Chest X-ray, AP view. Patient: 31 years old, sex M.
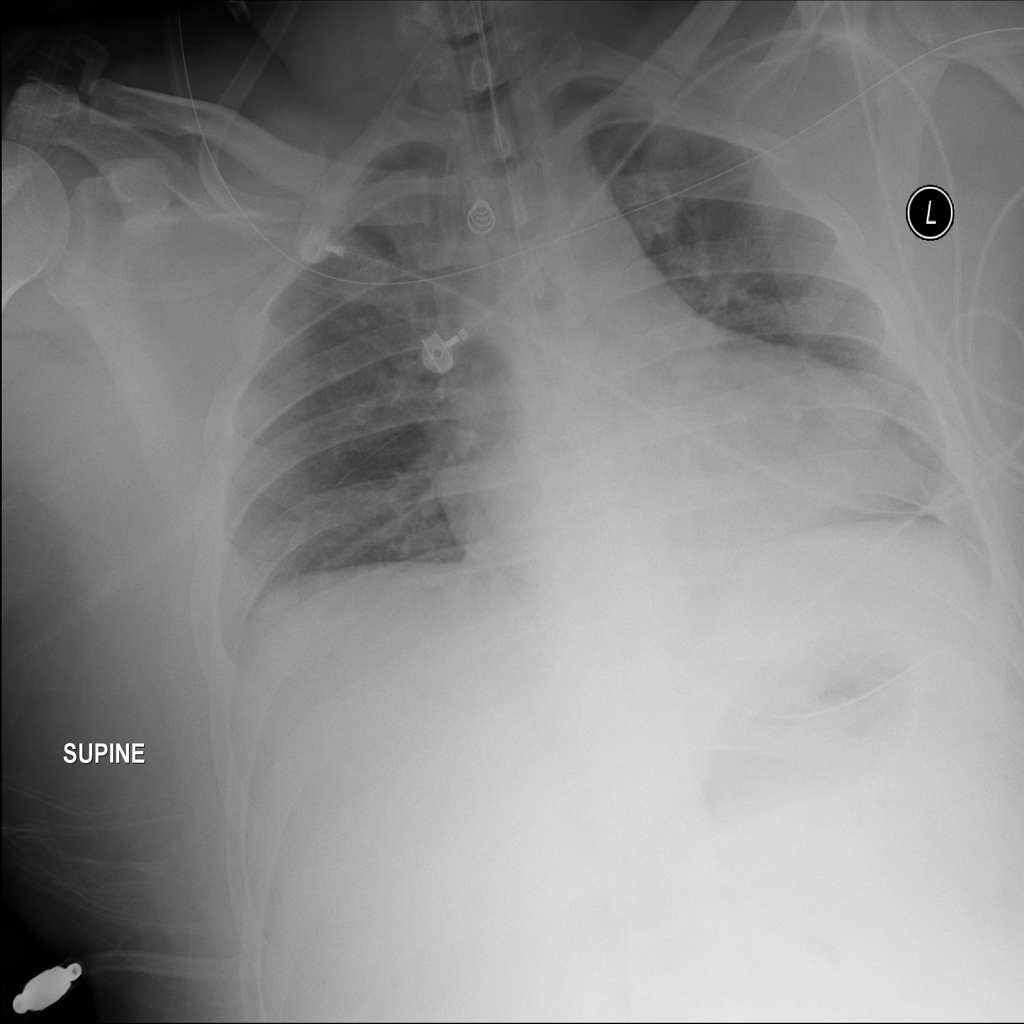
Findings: No Finding